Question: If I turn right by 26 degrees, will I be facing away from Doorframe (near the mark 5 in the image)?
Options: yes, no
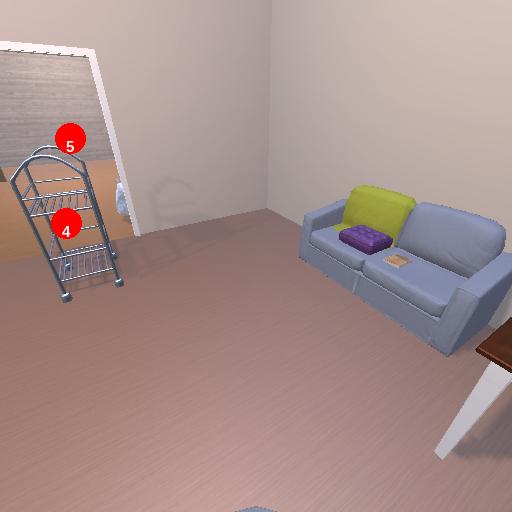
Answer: yes